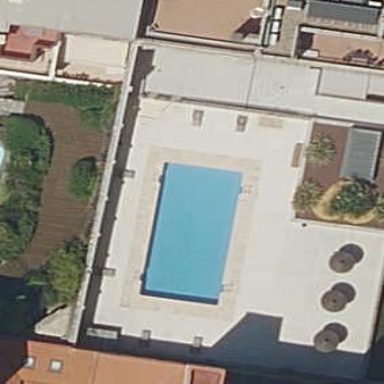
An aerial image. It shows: Swimming pool located in leisure land.